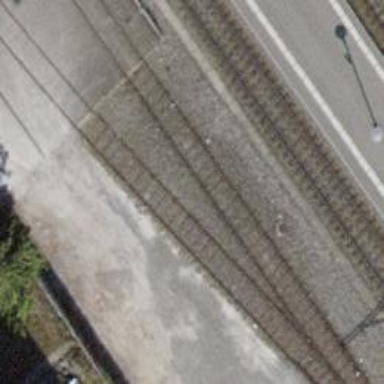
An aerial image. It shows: Single-track spur railway line.